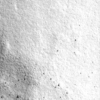
Label: not_dusty